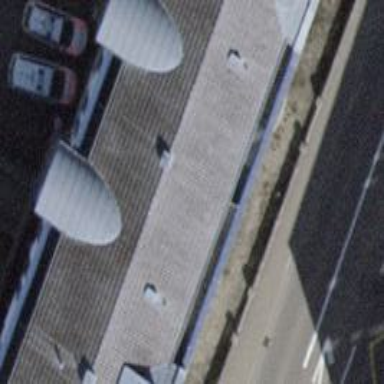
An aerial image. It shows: Police facility.